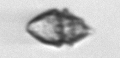
Label: Kryptoperidinium_triquetrum